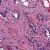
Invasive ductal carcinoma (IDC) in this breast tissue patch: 1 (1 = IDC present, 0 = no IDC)